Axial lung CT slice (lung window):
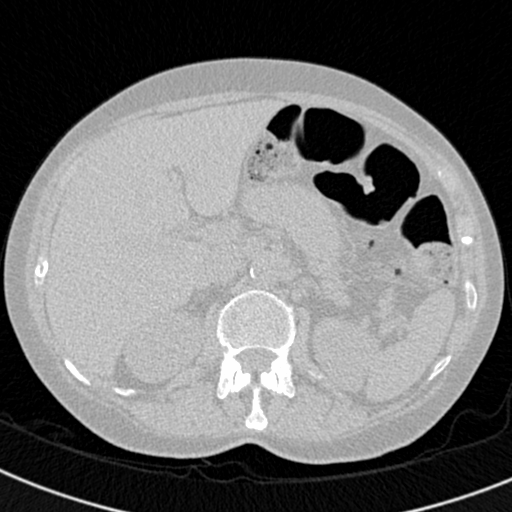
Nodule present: no